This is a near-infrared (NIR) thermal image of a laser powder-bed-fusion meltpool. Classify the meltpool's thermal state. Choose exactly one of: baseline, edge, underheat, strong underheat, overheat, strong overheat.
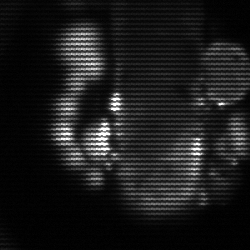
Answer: strong underheat